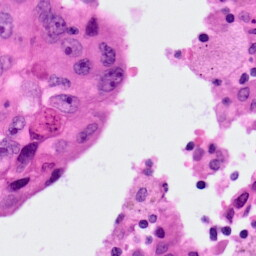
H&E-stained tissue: Lung